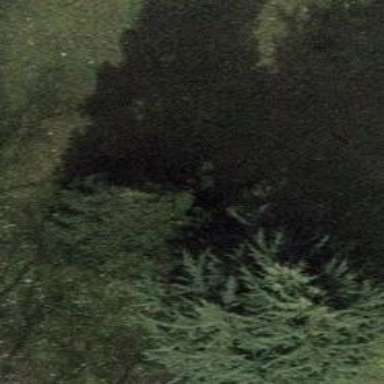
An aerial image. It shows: Evergreen tree with needle-leaved leaves.